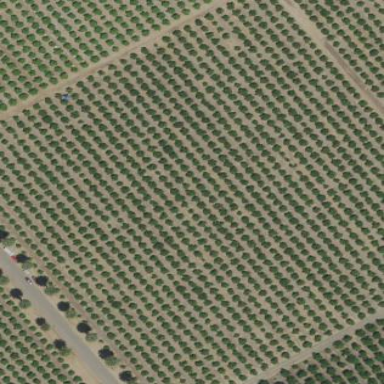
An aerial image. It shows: Orange orchard with rows of vibrant orange trees.